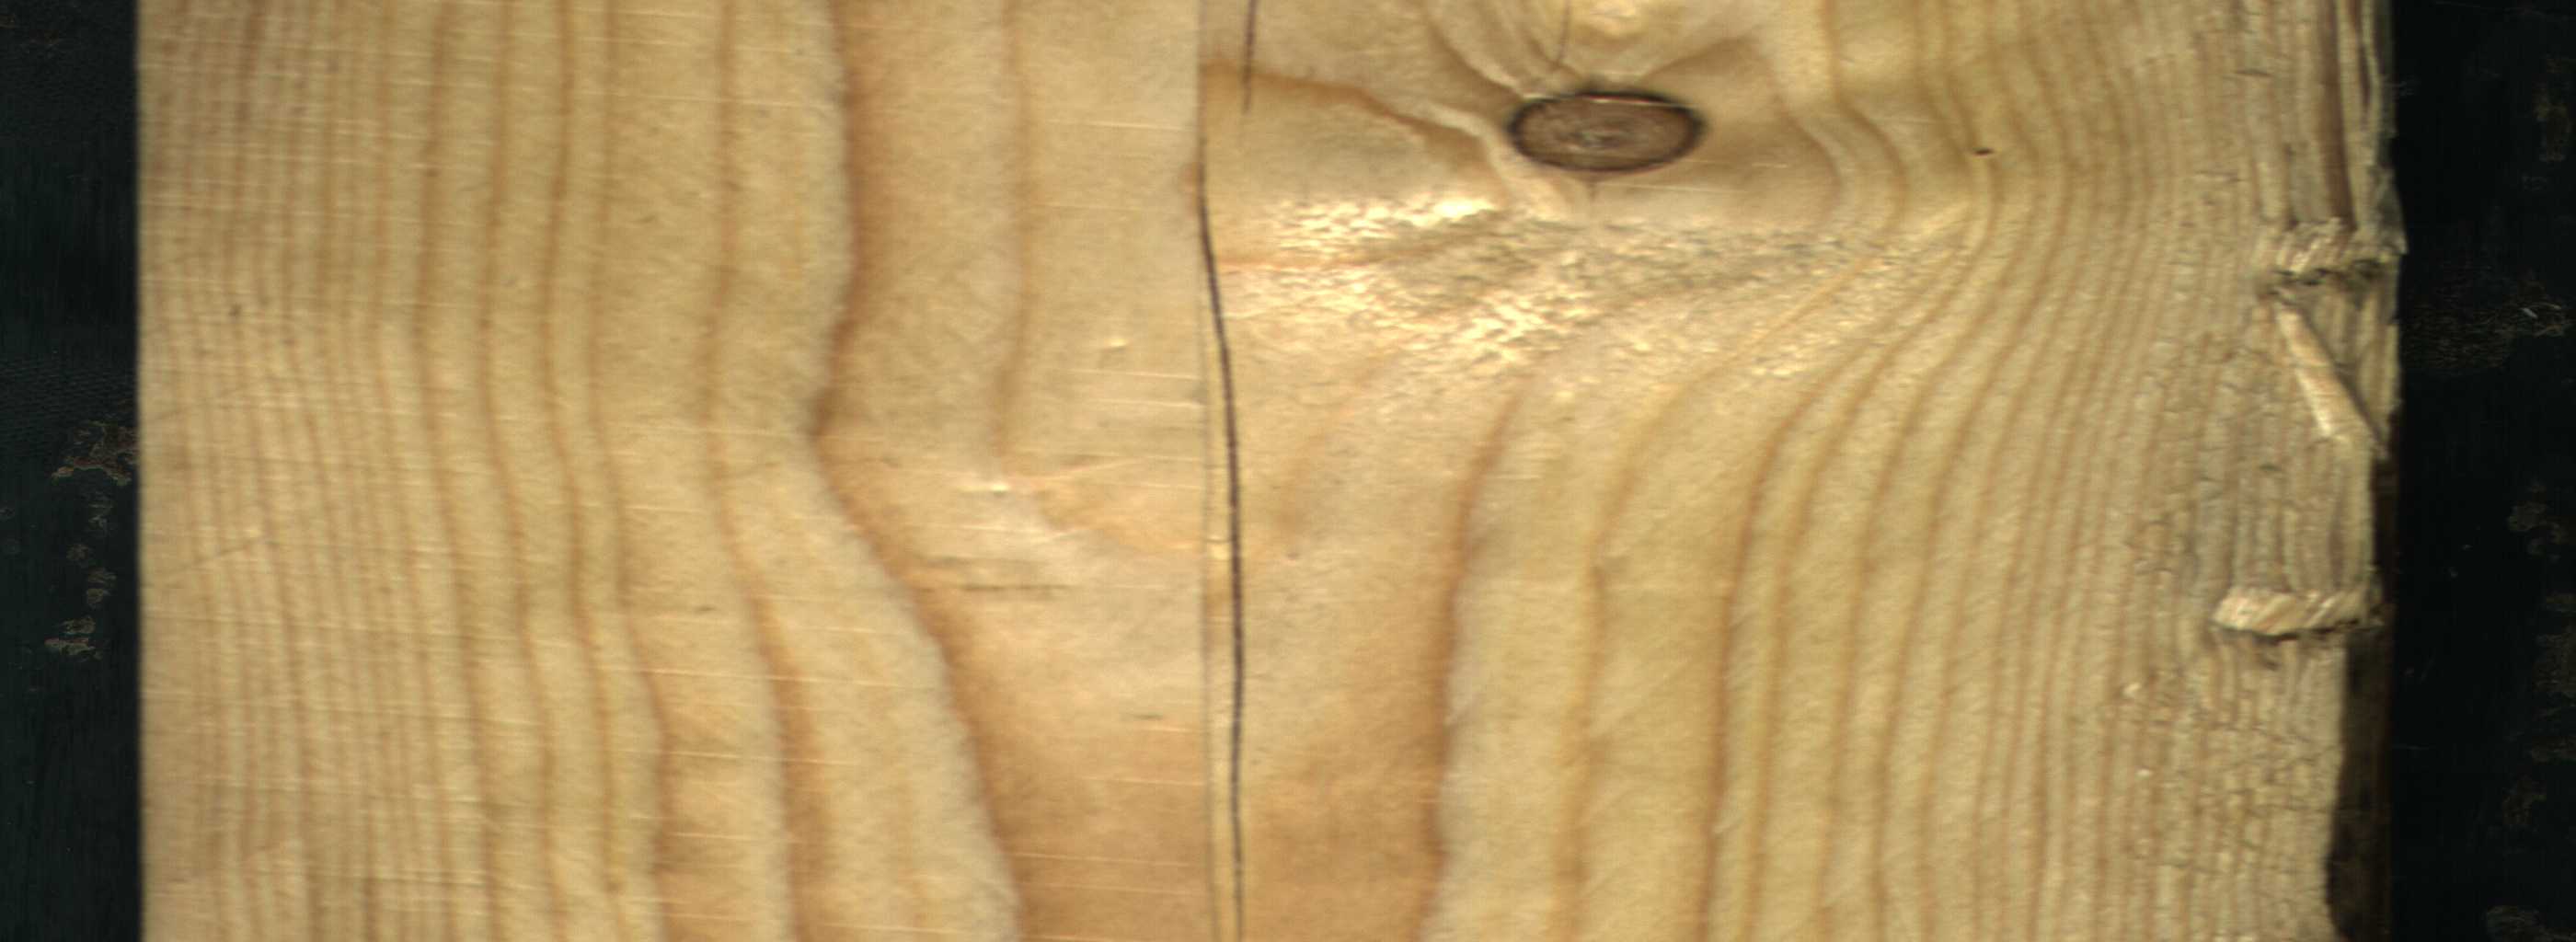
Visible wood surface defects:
Crack
Crack
Dead_Knot